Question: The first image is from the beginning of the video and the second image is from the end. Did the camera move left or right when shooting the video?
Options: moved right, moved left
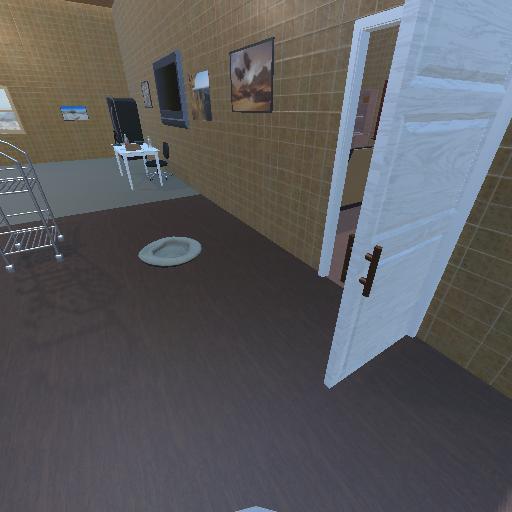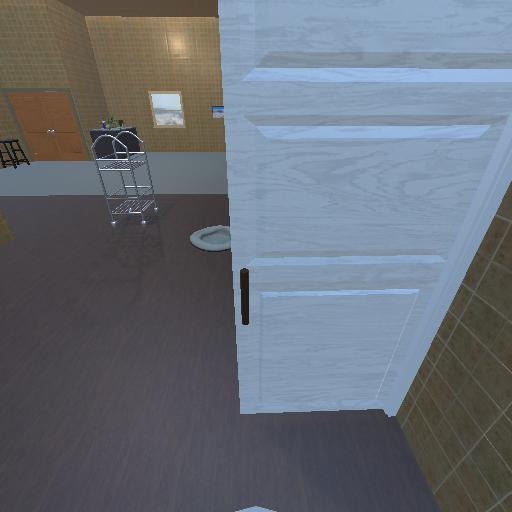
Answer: moved right